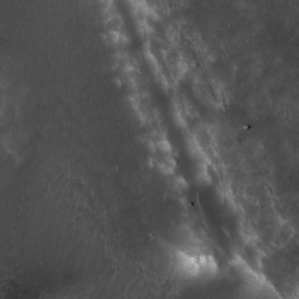
Label: non_frost